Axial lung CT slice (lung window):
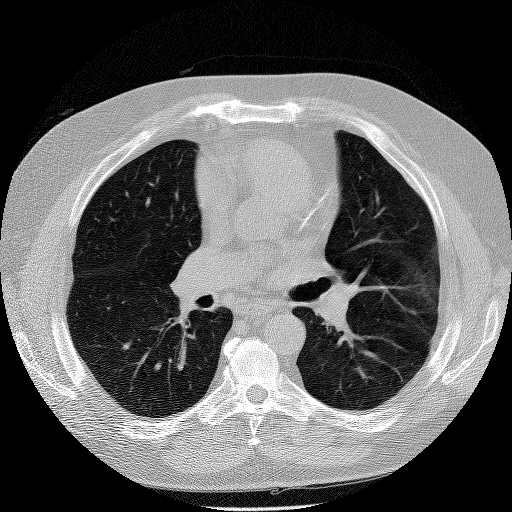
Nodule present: no